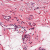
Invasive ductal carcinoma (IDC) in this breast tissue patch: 0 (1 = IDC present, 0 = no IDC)